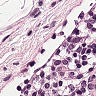
Metastatic tissue present: no